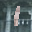
Label: 1